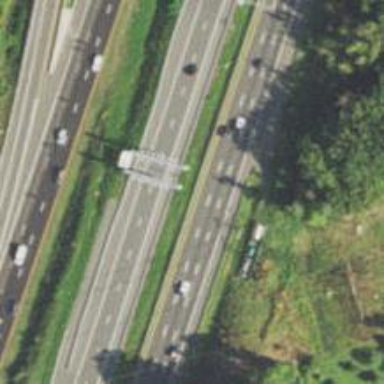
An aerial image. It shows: Toll gantry on the road.